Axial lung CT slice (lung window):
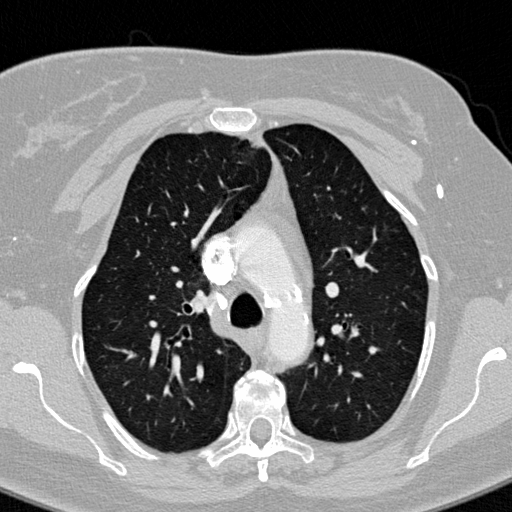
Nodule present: no